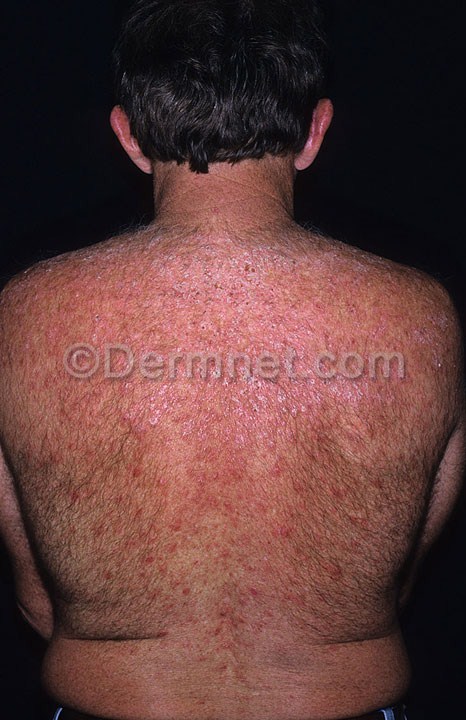
Disease: Lupus and other Connective Tissue diseases